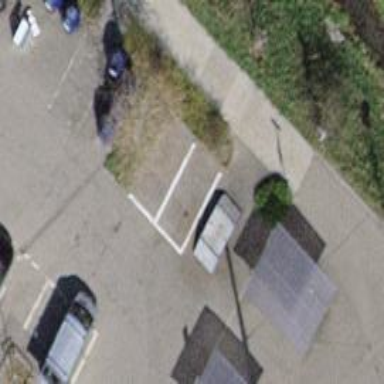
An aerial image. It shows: Taxi stand.